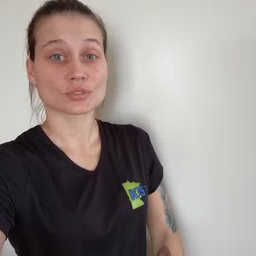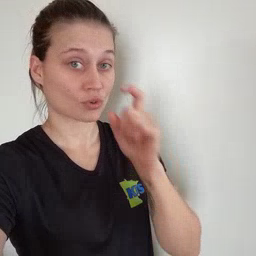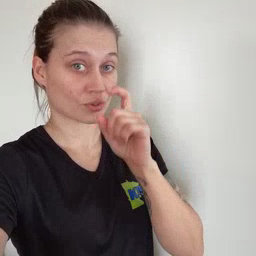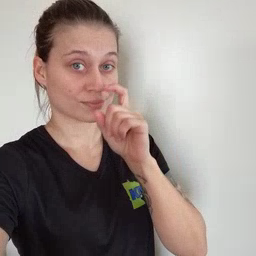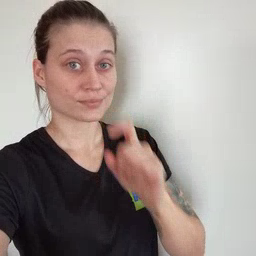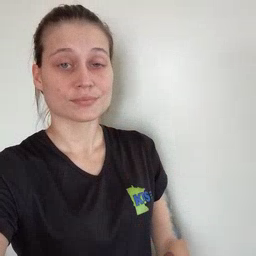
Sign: doll